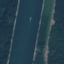
Land use / land cover class: River